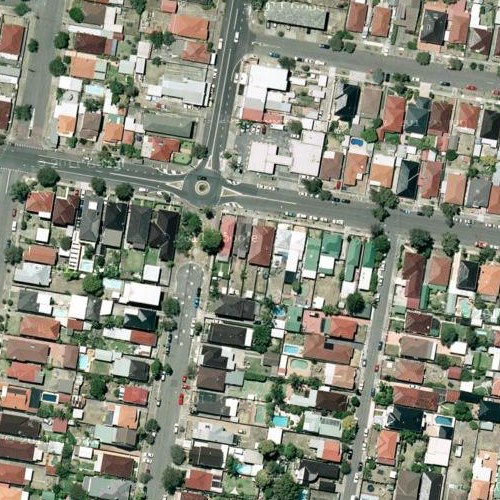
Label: sydney